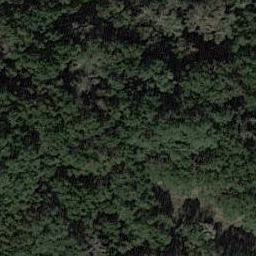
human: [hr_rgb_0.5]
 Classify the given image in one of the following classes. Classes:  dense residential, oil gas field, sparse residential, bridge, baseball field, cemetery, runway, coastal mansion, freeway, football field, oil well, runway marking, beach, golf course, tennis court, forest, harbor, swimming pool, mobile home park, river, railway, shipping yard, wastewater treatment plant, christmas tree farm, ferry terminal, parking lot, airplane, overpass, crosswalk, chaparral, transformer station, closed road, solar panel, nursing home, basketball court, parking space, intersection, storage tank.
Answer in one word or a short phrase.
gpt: forest